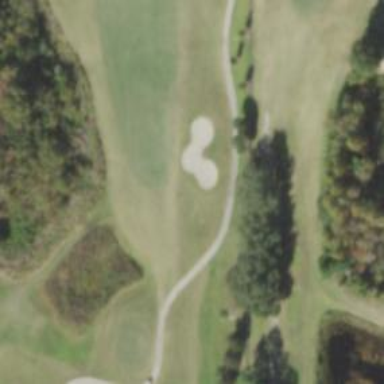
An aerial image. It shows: Golf cartpath that is also road path.